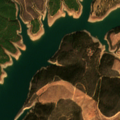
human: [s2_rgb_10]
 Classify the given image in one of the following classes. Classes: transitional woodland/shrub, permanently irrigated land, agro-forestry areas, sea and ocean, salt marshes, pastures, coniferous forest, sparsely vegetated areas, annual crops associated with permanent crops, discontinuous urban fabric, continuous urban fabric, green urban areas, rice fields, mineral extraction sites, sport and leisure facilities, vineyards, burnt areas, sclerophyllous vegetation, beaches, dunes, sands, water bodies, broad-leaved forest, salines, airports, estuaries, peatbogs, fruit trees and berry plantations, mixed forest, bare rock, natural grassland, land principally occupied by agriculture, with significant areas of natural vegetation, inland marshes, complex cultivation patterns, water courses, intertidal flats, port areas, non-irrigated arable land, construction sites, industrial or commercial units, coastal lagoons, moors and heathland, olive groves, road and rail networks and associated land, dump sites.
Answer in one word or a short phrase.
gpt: coniferous forest, transitional woodland/shrub, water bodies